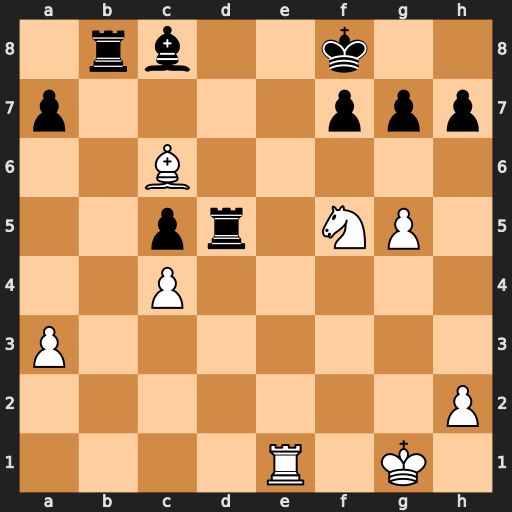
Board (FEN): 1rb2k2/p4ppp/2B5/2pr1NP1/2P5/P7/7P/4R1K1
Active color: w
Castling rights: -
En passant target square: -
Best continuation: Re8#